Question: I'm trying to make it possible for a logged in application user the send a request, that request should be saved in the database with a RequestID, Content, UserID.
Everything works fine when I scaffold it (database is created with user_id) but it doesn't save the user id (NULL). Should the id get saved automatically because of the public ApplicationUser variable or am I missing code to make it work?
Request:
'''
//Request.cs
public int RequestID { get; set; }
public string Content { get; set; }
public ApplicationUser user { get; set; }
'''
Create view & Database:

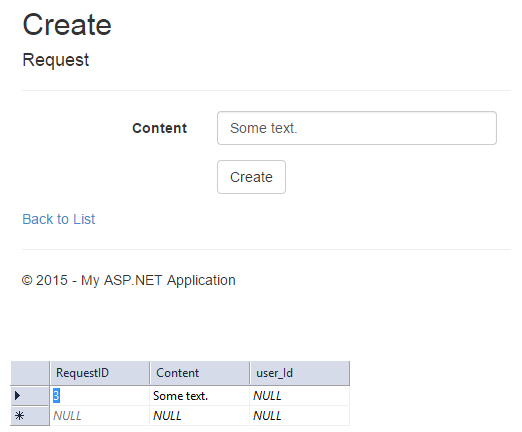
Answer: There is no such automatic mechanism, it can be any instance of 'ApplicationUser'.
Thus, before saving the 'Request' instance to the database, set the 'user' explicitly:
'''
request.user = UserManager.FindById(User.Identity.GetUserId());
'''